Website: crate-barrel
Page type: customer-info-address
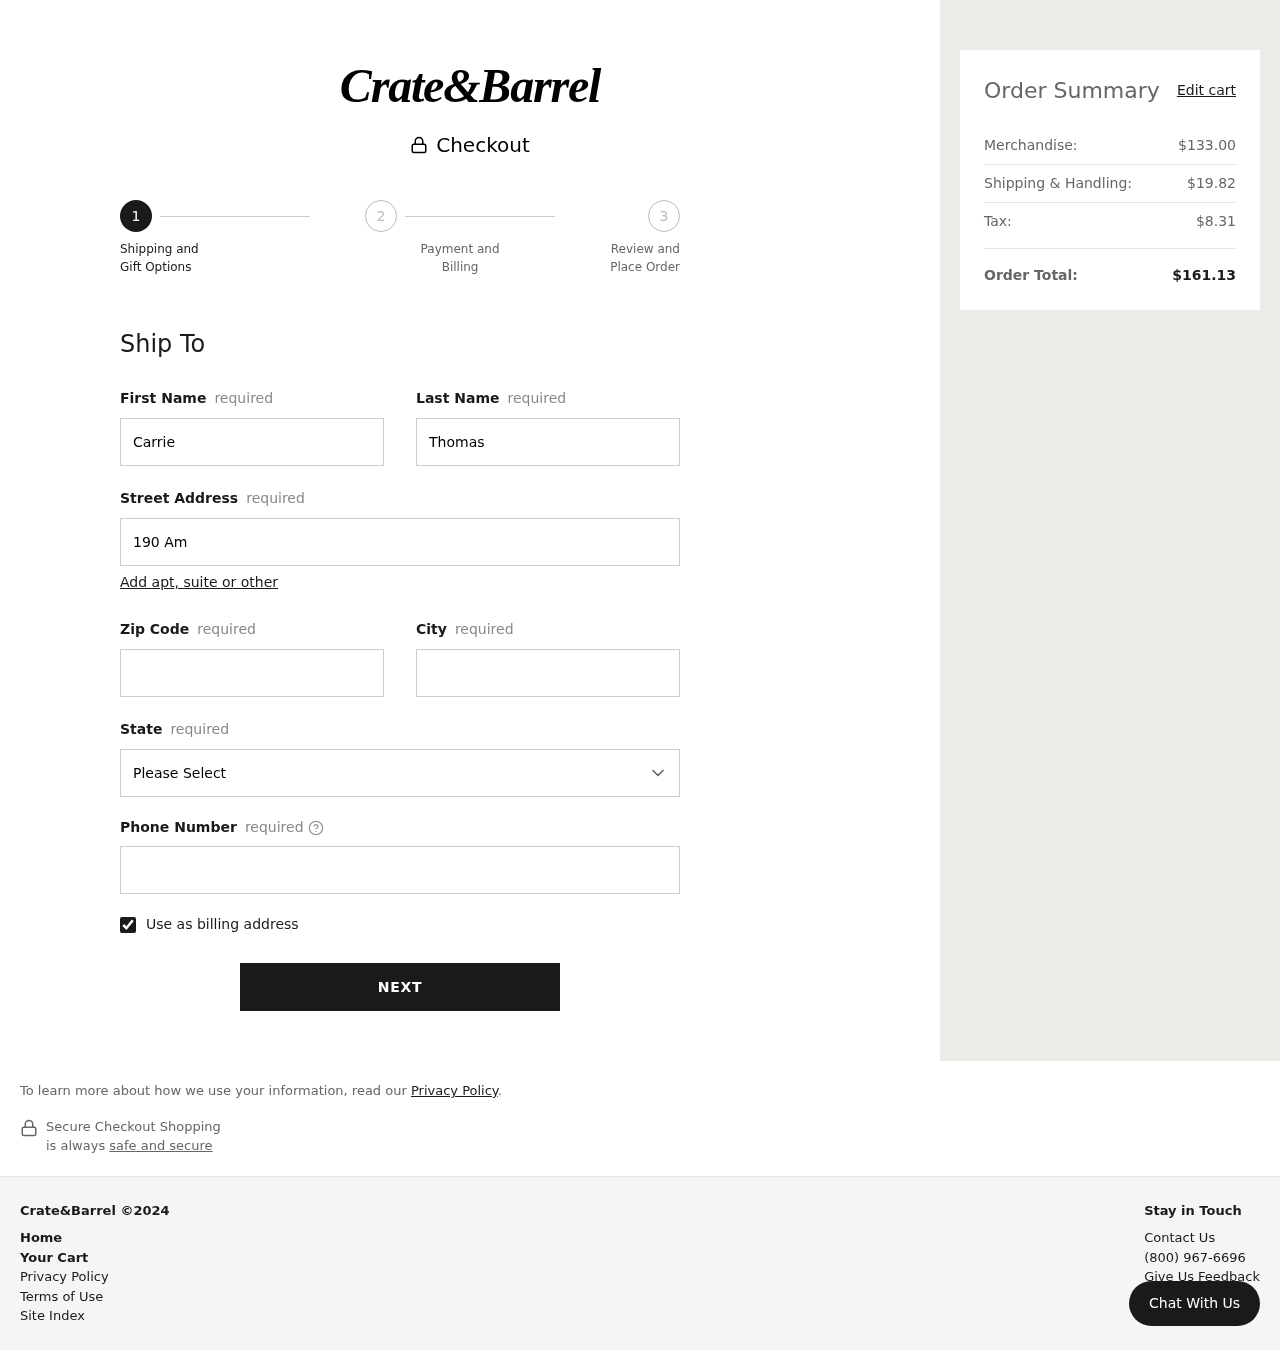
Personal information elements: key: PII_CITY
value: Bryanbury
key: PII_FIRSTNAME
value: Carrie
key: PII_LASTNAME
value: Thomas
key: PII_PHONE
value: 3742668705
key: PII_POSTCODE
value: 53790
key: PII_STATE
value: New Jersey
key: PII_STREET
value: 190 Amanda Knolls Suite 513
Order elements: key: ORDER_SUBTOTAL
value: $133.00
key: ORDER_SHIPPING_COST
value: $19.82
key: ORDER_TAX
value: $8.31
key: ORDER_TOTAL
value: $161.13